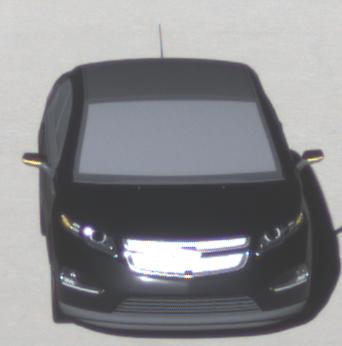
Make: Chevrolet
Model: Volt
Detailed model: Volt
Model produced from: 2011/11
Model produced until: 2014/08
Doors: 5
Color: black
Road condition: dry road
Daytime: morning or afternoon
Contrast: high contrast